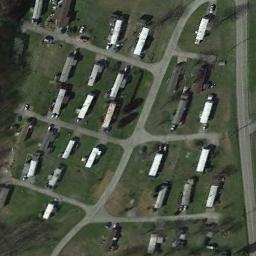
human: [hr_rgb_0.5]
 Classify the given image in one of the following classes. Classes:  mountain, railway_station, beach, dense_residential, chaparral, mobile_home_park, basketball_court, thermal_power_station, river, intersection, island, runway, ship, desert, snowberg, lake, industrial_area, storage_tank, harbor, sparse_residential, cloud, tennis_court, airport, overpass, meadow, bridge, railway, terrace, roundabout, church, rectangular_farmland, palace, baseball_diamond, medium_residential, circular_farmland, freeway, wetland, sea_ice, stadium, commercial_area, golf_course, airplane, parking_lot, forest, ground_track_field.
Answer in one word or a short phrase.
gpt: mobile_home_park